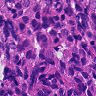
Metastatic tissue present: yes